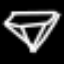
Label: diamond